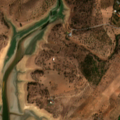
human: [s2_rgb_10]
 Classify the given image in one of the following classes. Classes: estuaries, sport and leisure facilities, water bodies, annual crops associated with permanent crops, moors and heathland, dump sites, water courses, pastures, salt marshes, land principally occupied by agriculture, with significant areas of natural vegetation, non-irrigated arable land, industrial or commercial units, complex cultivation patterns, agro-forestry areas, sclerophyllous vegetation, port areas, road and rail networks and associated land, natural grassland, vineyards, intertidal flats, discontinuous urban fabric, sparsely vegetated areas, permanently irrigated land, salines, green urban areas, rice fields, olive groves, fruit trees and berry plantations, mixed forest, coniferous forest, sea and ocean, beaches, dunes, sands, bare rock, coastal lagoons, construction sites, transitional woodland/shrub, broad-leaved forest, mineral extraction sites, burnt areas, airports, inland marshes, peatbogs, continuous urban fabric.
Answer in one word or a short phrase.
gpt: non-irrigated arable land, olive groves, agro-forestry areas, water bodies